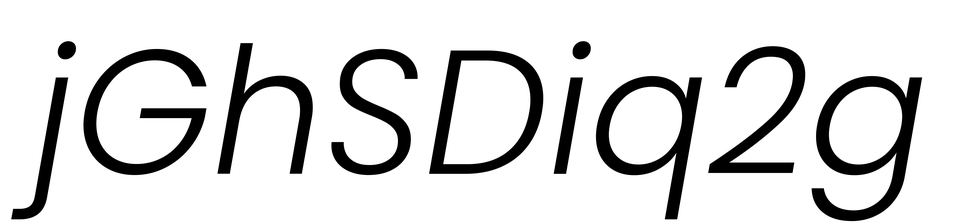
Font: Poppins-LightItalic